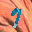
Label: 7